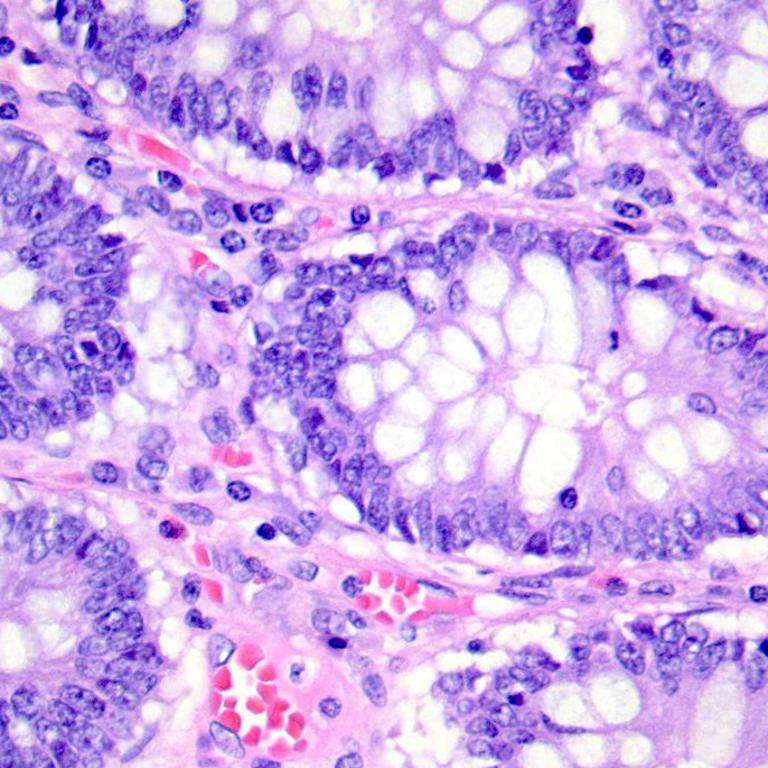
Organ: colon
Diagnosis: benign